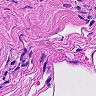
Metastatic tissue present: no